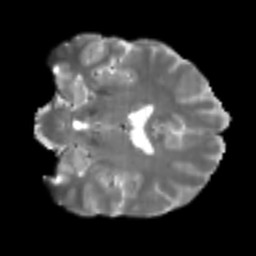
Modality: T2w
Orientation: coronal
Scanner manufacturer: siemens
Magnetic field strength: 3 T
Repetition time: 4 s
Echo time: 0.0594 s